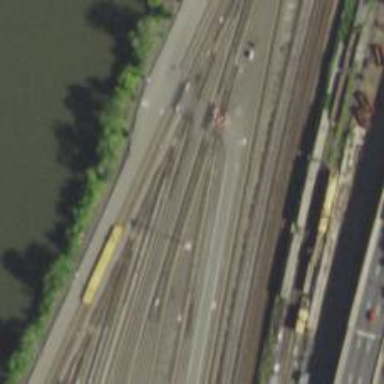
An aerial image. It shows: Electrified rail yard in service.